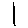
Label: line